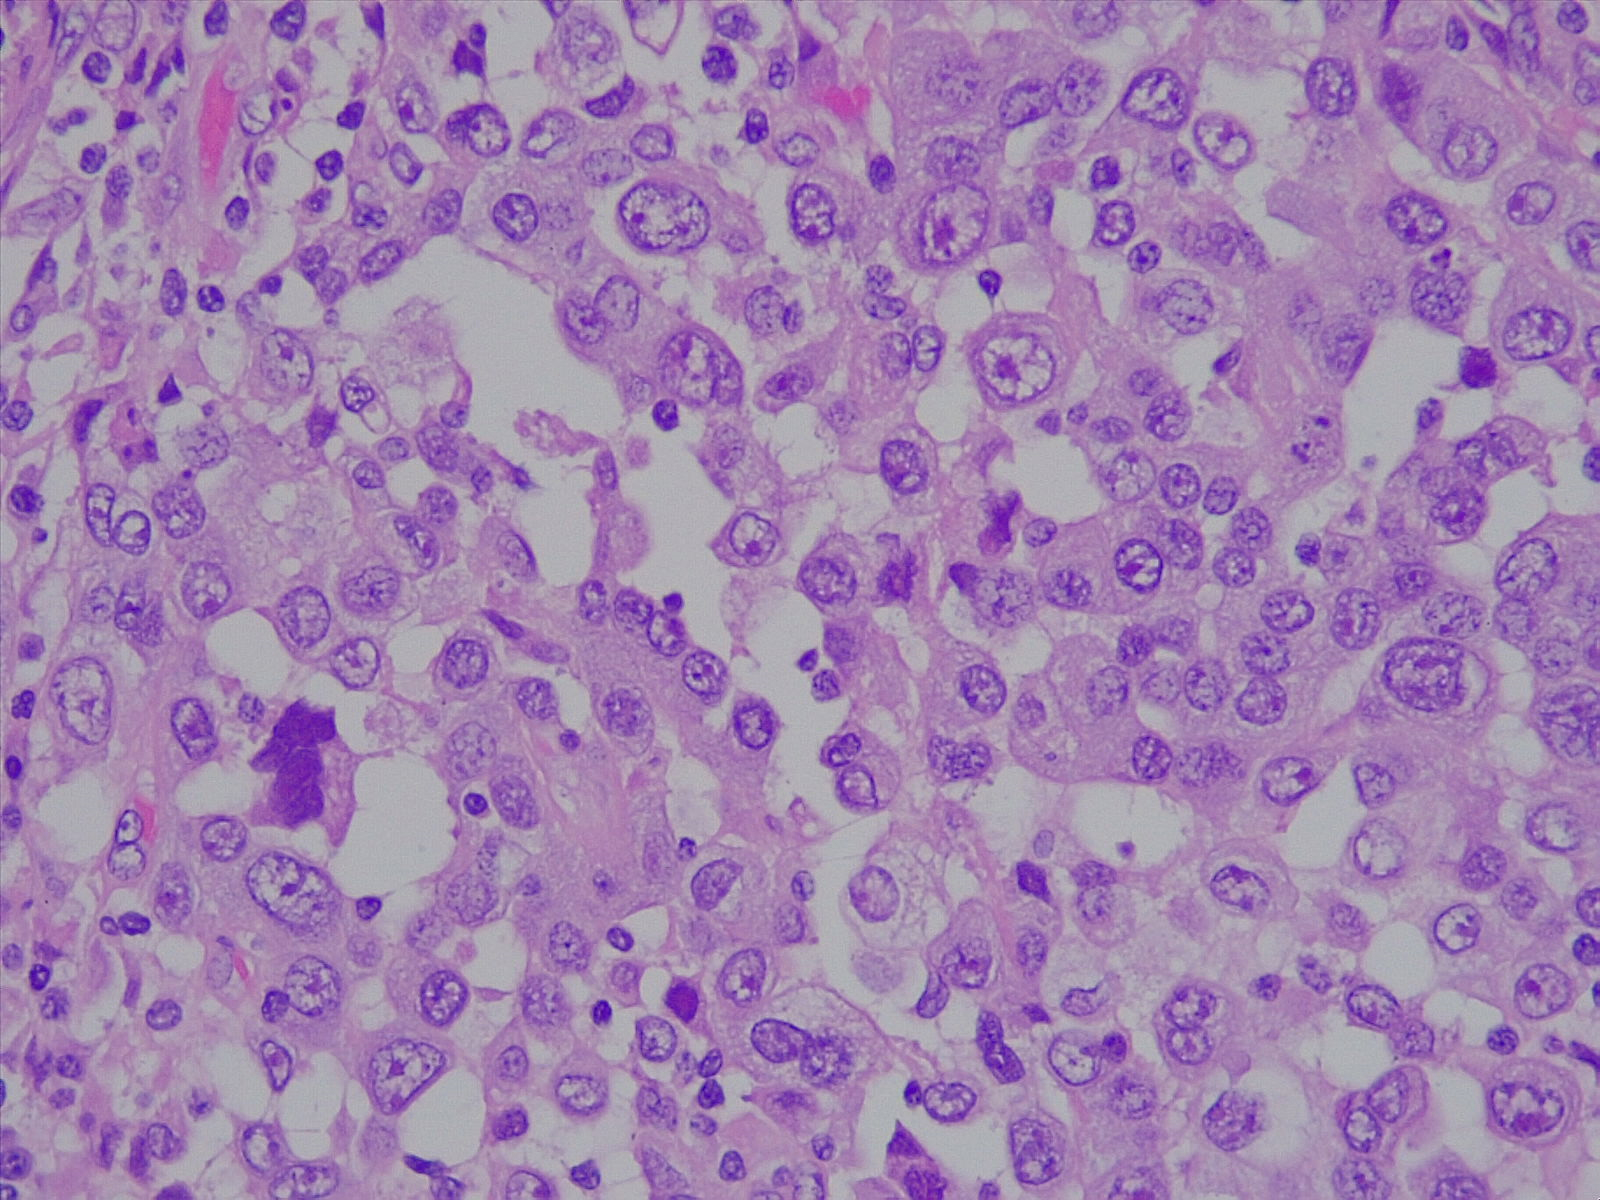
Label: lung adenocarcinoma, poorly differentiated